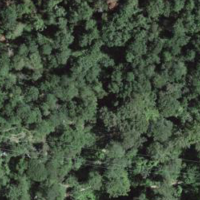
EUNIS habitat code: 44
Species observed at this site:
Hippocrepis emerus
Melittis melissophyllum
Clematis vitalba